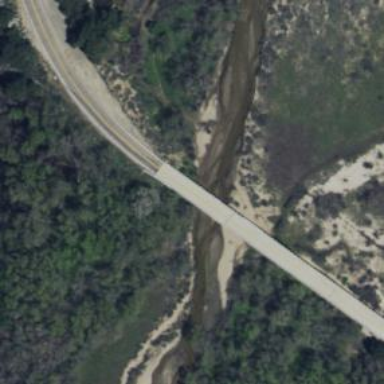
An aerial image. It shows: Secondary road crossing bridge.